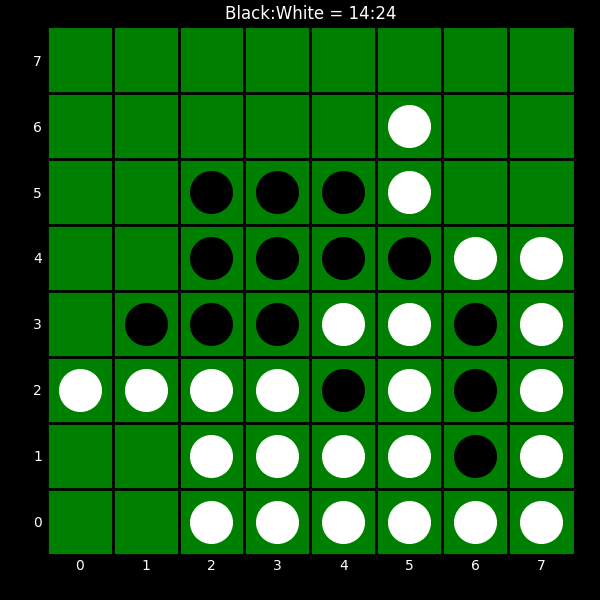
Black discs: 14
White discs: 24